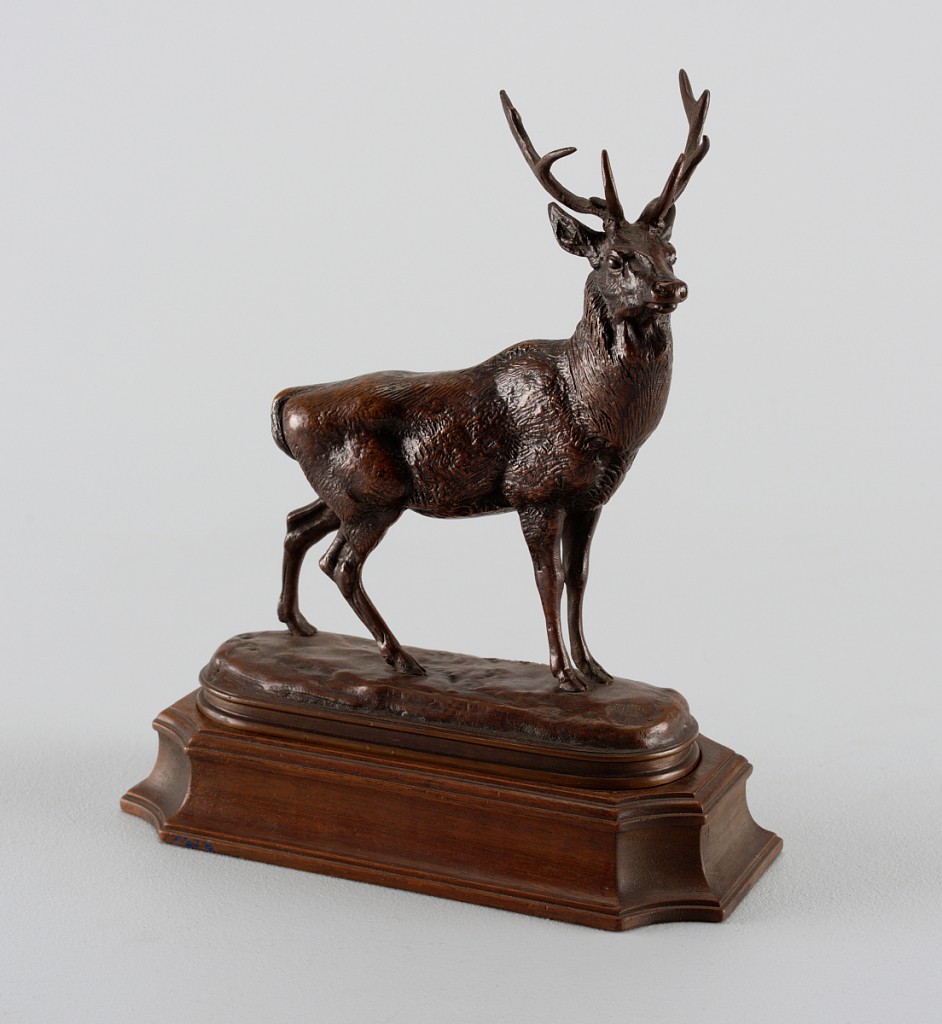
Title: Stag
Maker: Antoine Louis Barye, 1796 – 1875
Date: mid-19th century
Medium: bronze
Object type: Statuette
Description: a) Statuette of a stag, standing with head raised, two front feet close together, right rear foot advanced.  Statuette attached with nuts and screws to hollow bronze base,  rectangular with rounded corners. b) Wooden base, rectangular, with chamfered corners.